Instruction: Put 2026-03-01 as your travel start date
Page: home
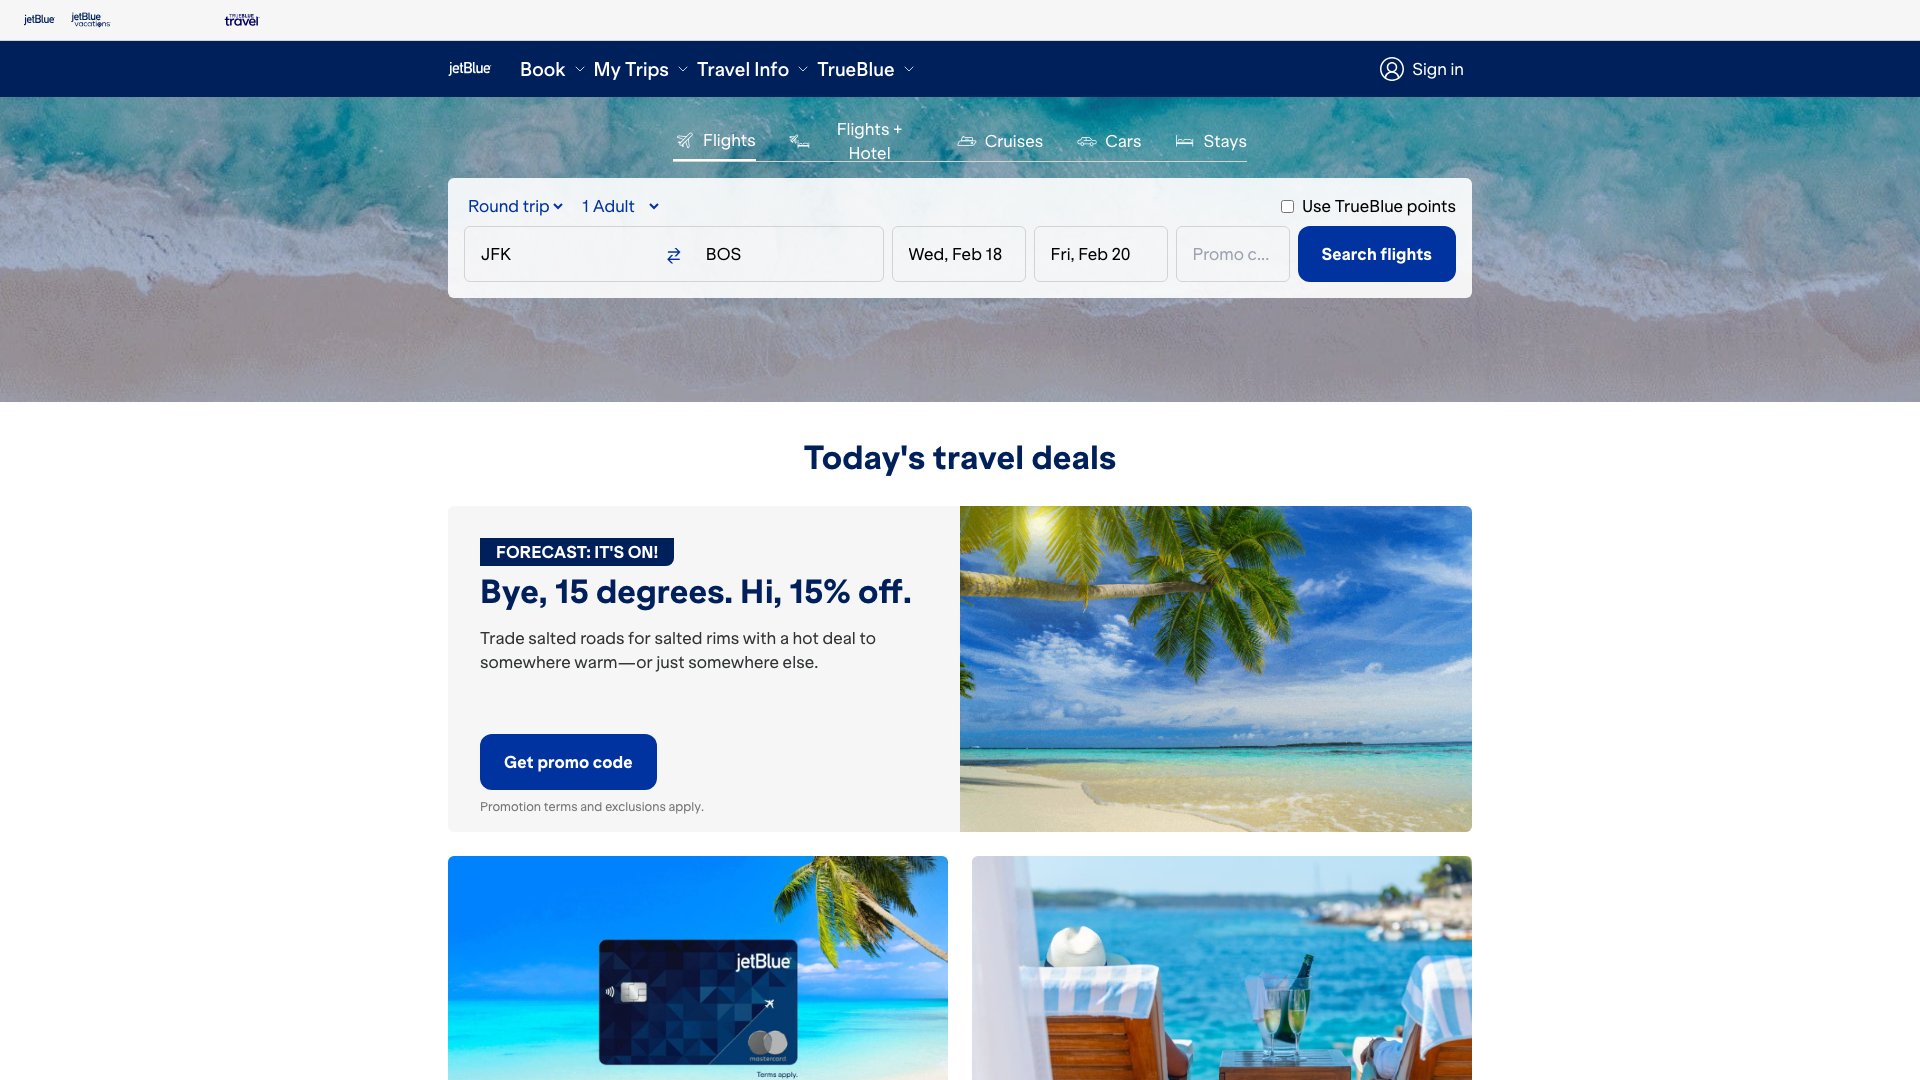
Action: type